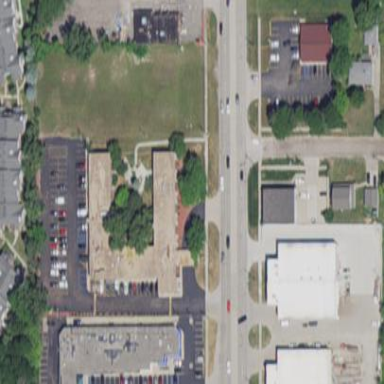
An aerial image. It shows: Nursing home.